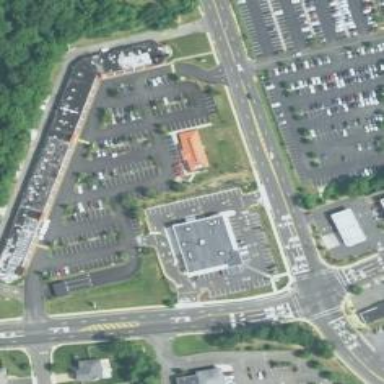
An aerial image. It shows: Retail building.